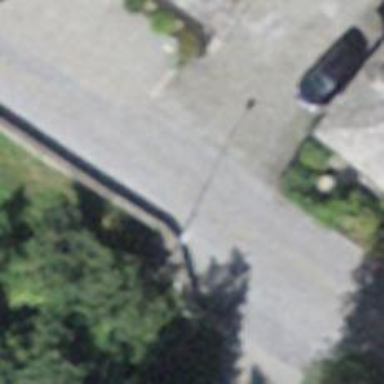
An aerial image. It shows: Tertiary road with sett surface.